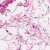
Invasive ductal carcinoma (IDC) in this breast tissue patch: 0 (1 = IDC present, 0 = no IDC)